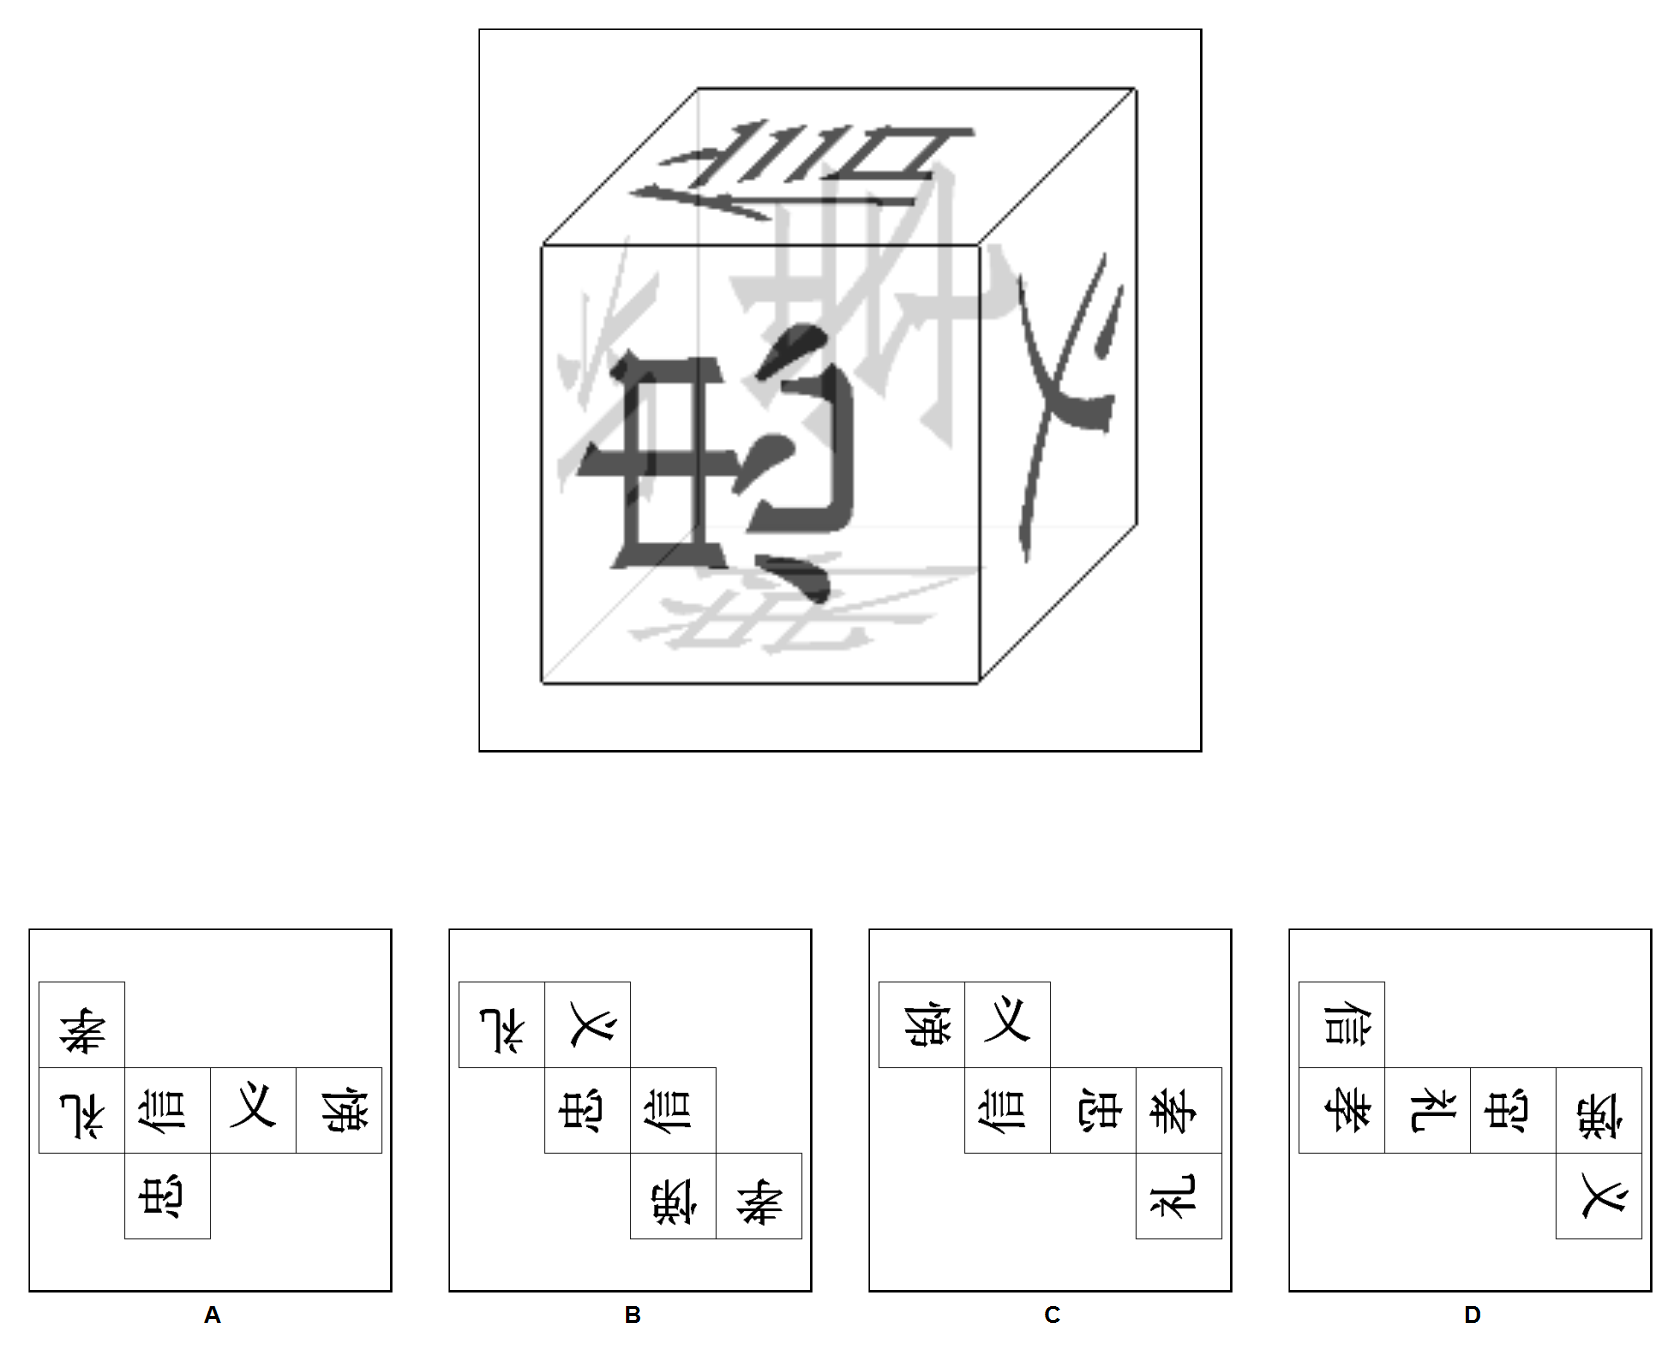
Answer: A